Interaction volume radius: 10 \u00c5
Interaction volume height: 15 \u00c5
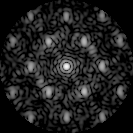
Disorder parameter: 0.4415